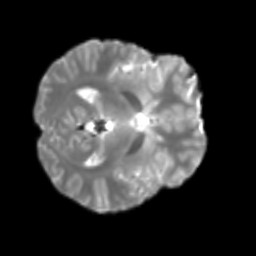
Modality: T2w
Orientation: axial
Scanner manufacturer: siemens
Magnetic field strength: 3 T
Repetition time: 4 s
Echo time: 0.0594 s